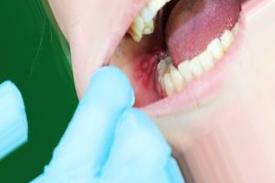
Condition: Mouth Ulcer